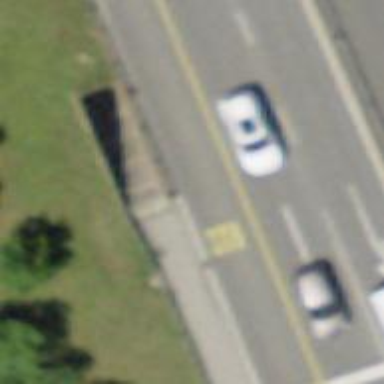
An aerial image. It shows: Road with steps.